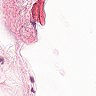
Metastatic tissue present: no